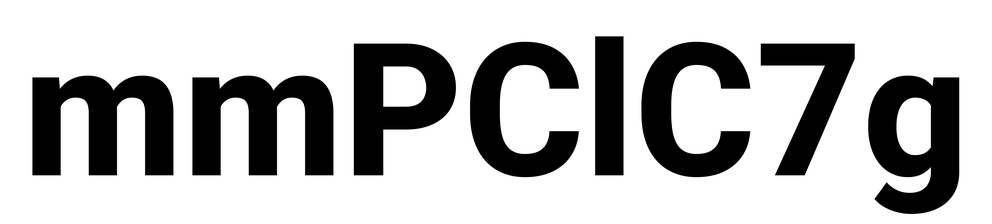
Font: Roboto_ExtraBold